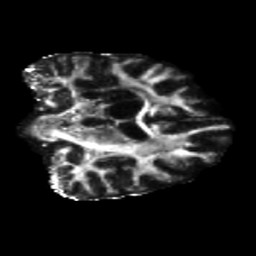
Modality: FA
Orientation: coronal
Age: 68
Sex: female
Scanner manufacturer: siemens
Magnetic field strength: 3 T
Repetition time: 5.25 s
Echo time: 0.08 s